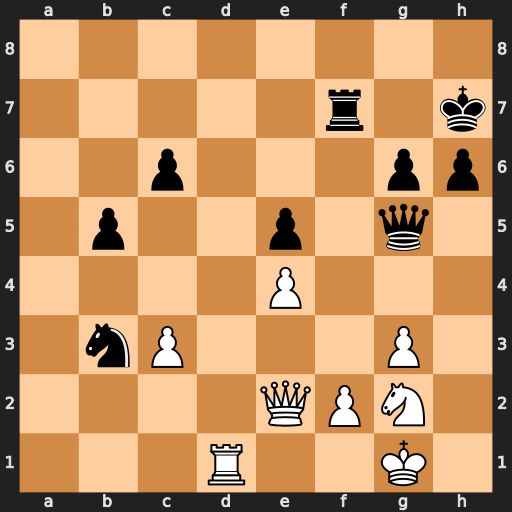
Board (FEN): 8/5r1k/2p3pp/1p2p1q1/4P3/1nP3P1/4QPN1/3R2K1
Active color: w
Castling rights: -
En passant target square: -
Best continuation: Qa2 Qf6 Qxb3